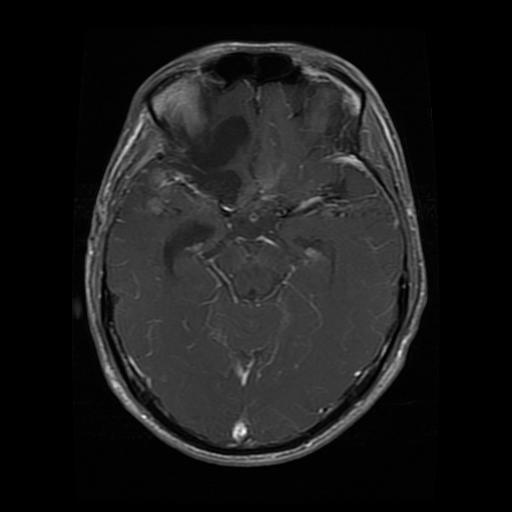
Label: glioma